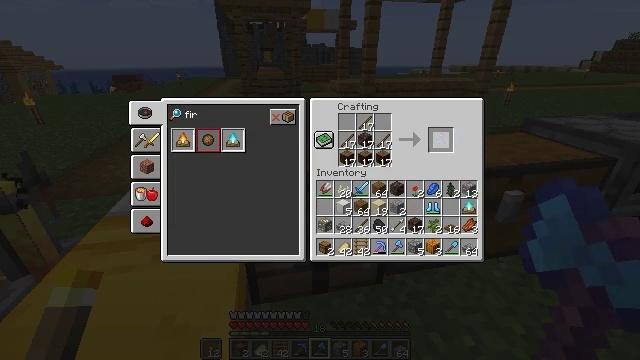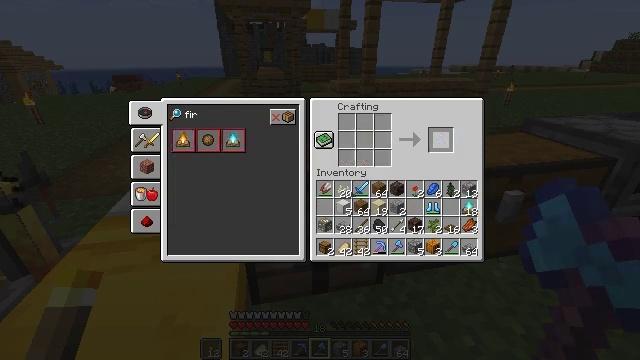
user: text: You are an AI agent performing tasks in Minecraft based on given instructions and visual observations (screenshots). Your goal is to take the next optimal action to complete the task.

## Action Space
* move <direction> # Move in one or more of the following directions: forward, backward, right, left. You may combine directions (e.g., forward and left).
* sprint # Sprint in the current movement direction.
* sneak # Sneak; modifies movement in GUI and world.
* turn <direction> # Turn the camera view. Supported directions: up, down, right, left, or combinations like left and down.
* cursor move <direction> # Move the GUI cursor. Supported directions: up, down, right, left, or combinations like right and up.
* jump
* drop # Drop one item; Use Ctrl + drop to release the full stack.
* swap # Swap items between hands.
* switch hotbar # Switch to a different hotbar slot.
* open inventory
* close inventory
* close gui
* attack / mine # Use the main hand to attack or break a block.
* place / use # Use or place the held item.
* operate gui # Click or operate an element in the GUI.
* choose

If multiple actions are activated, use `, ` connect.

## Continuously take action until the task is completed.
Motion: motion action
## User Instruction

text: Use soul soil and sticks to craft a soul campfire.
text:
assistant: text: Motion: sneak
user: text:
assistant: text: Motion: sneak